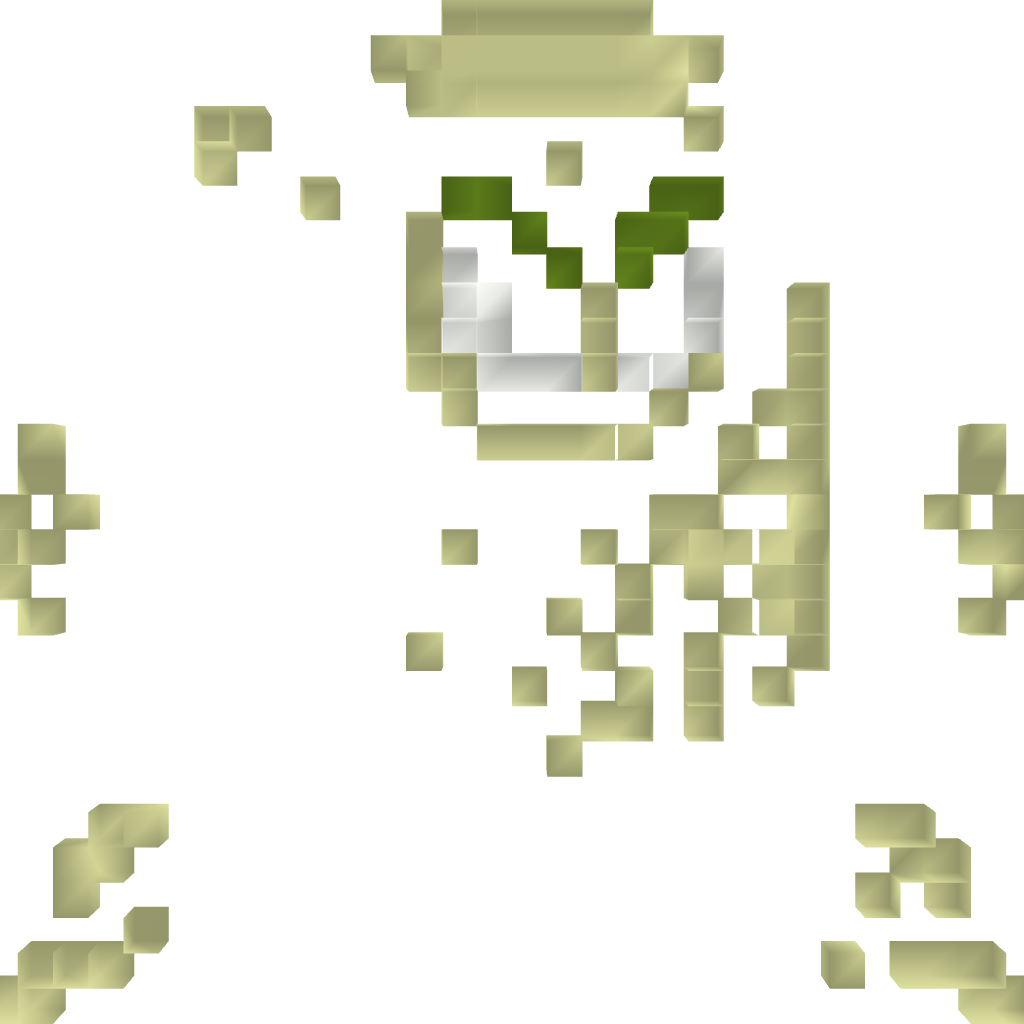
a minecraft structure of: Woodman (ErnieCIII)